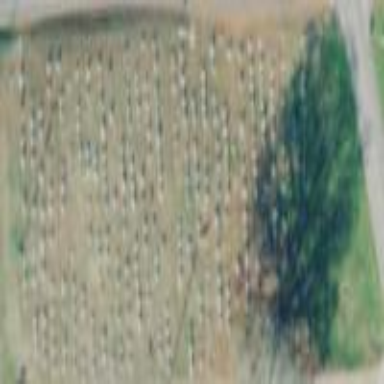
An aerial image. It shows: Graveyard.